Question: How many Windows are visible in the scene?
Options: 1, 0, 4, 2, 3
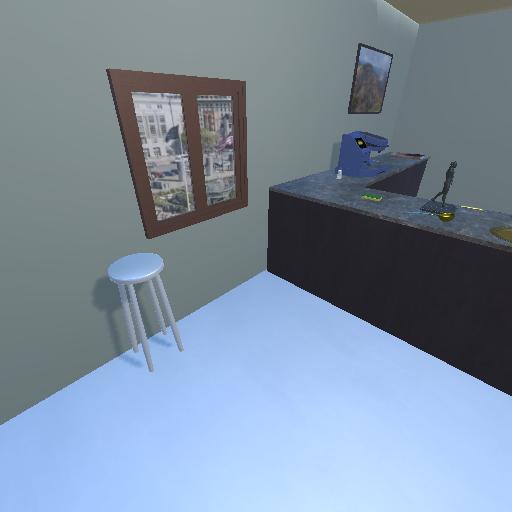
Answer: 1